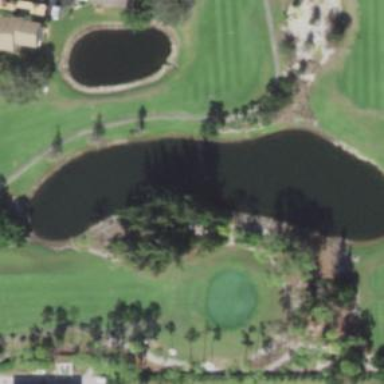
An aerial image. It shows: Picturesque scene of golf course with lateral water hazard.